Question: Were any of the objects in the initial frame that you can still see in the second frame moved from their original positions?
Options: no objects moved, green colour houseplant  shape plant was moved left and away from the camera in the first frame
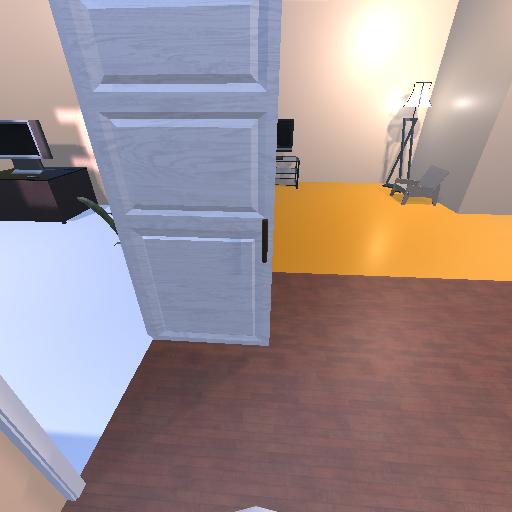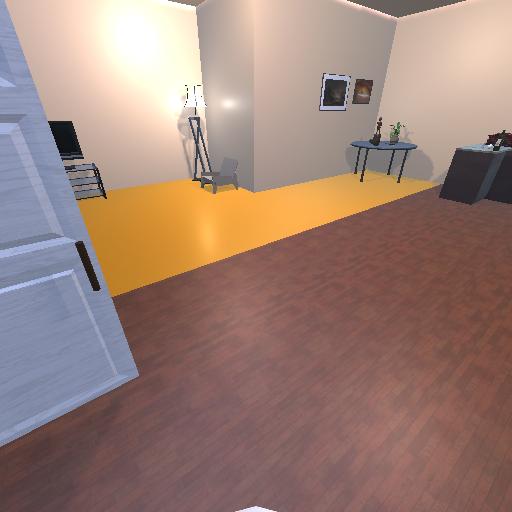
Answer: no objects moved